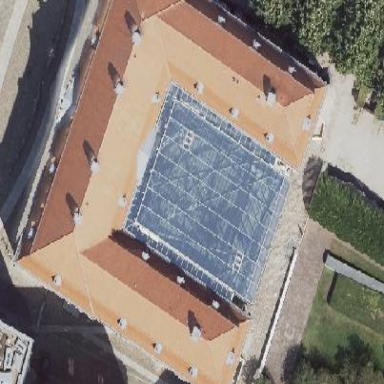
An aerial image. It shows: Roof made of glass.